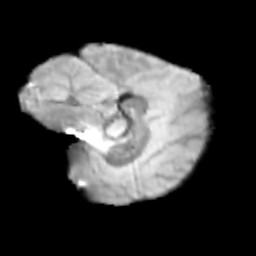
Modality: T2w
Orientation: sagittal
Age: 11
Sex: female
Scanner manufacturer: siemens
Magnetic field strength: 3 T
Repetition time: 3.8 s
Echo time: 0.07 s